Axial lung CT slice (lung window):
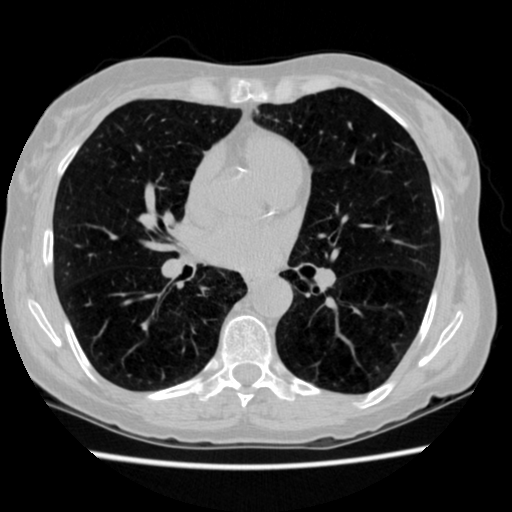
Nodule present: no